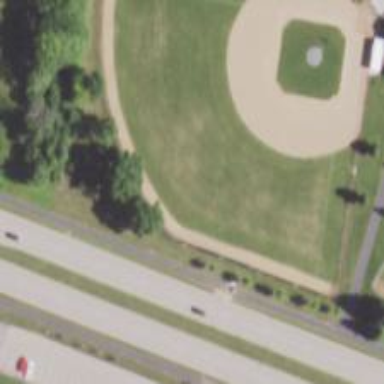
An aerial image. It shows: Baseball pitch surrounded by fence.